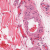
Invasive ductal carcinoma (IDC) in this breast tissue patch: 0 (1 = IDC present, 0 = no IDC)